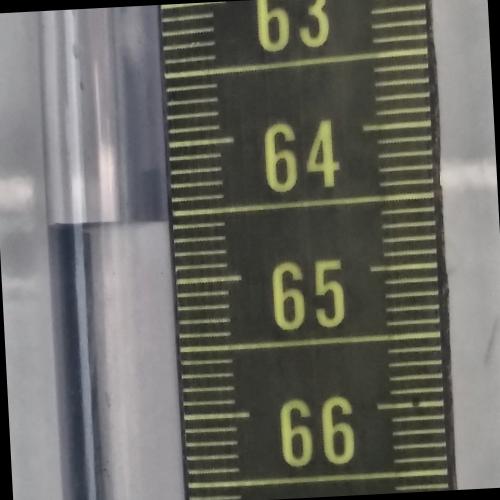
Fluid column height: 64.6 cm